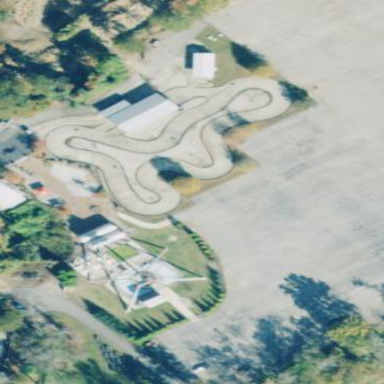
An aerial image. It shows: Karting raceway.